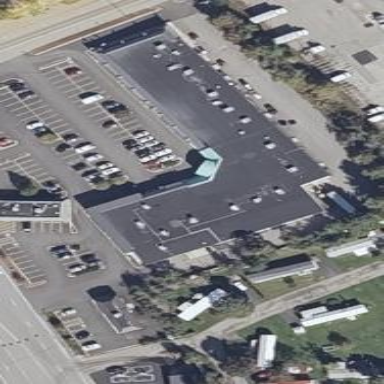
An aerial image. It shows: Retail building.